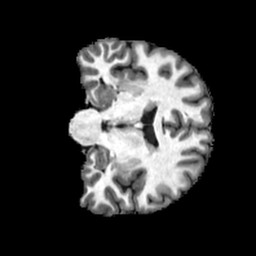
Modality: T1w
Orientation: coronal
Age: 23
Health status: healthy
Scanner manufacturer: philips
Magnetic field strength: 3 T
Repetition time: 0.007832 s
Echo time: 0.003593 s